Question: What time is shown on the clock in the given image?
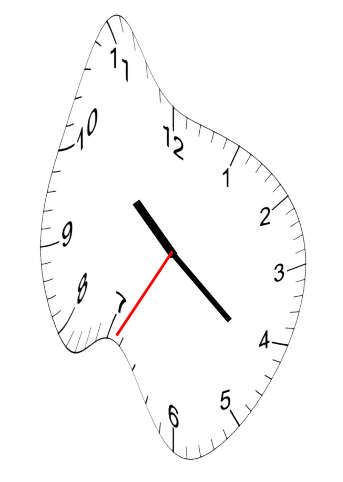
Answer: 10:21:35